Question: I am making a level editor for a game I am working on. I have it set up so that you can put a picture in a folder and it will split it from a 90x90 pix block to 9 30x30 pix blocks that can be used in the editor. The code that makes the 30x30 blocks looks like this:
'''
one = Image.new('RGBA',(30,30),(255,255,255,0))
two = Image.new('RGBA',(30,30),(255,255,255,0))
three = Image.new('RGBA',(30,30),(255,255,2550,0))
four = Image.new('RGBA',(30,30),(255,255,255,0))
five = Image.new('RGBA',(30,30),(255,255,255,0))
six = Image.new('RGBA',(30,30),(255,255,2550,0))
seven = Image.new('RGBA',(30,30),(255,255,2550,0))
eight = Image.new('RGBA',(30,30),(255,255,255,0))
nine = Image.new('RGBA',(30,30),(255,255,255,0))
for y in range(1,iy):
print ((y/9)*10),"%"
for x in range(1,ix):
pixel = im.getpixel((x,y))
if y<30:
if x<30:
one.putpixel((x,y),pixel)
elif x<60:
four.putpixel((x-30,y),pixel)
else:
seven.putpixel((x-60,y),pixel)
elif y <60:
if x <30:
two.putpixel((x,y-30),pixel)
elif x <60:
five.putpixel((x-30,y-30),pixel)
else:
eight.putpixel((x-60,y-30),pixel)
else:
if x < 30:
three.putpixel((x,y-60),pixel)
elif x < 60:
six.putpixel((x-30,y-60),pixel)
else:
nine.putpixel((x-60,y-60),pixel)
add = [im,one,two,three,four,five,six,seven,eight,nine]
bdict[s]= add
cd = os.getcwd()+'\'+s +'\'
one.save(cd + s +'one.png')
two.save(cd+s+'two.png')
three.save(cd+s+'three.png')
four.save(cd+s+'four.png')
five.save(cd+s+'five.png')
six.save(cd+s+'six.png')
seven.save(cd+s+'seven.png')
eight.save(cd+s+'eight.png')
nine.save(cd+s+'nine.png')
im.save(cd + fol)
im = os.getcwd()+'\'+fol
one = os.getcwd()+'\'+s+'one.png'
two =os.getcwd()+'\'+s+'two.png'
three =os.getcwd()+'\'+s+'three.png'
four = os.getcwd()+'\'+s+'four.png'
five =os.getcwd()+'\'+s+'five.png'
six =os.getcwd()+'\'+s+'six.png'
seven =os.getcwd()+'\'+s+'seven.png'
eight =os.getcwd()+'\'+s+'eight.png'
nine =os.getcwd()+'\'+s+'nine.png'
add = [im,one,two,three,four,five,six,seven,eight,nine]
bdict[s]= add
maxes[0]+=1
'''
when two blocks overlap, they have this strange white bar that only shows up around the top left and right blocks and the bottom left and right blocks. That looks like this:

The only other place that might have the error is where the code loads the sprites, here:
grounds is an array containing the different rectangles while gsprites is an array containing the different sprites in the format that they are loaded by Pygame.
'''
for number in range(0,len(grounds)):
cr = grounds[number]
cr.left += xscroll
cr.top += yscroll
pygame.draw.rect(windowsurface,clear,cr)
change = pygame.transform.scale(gsprites[number],(30,30))
windowsurface.blit(gsprites[number],cr)
cr.left -= xscroll
cr.top -= yscroll
'''
I am running windows vista 32 bit.
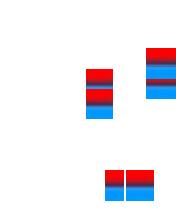
Answer: Never mind, I figured it out. I was drawing a rect before I blitted the sprite, and it ended up showing up under the sprite.